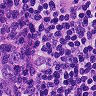
Metastatic tissue present: yes